七年级 · 度量几何学
(2021 春・石圩县期末) 如图, 直线 $A B / / C D / / E F$, 点 $O$ 在直线 $E F$ 上, 下列结论正确的是（）

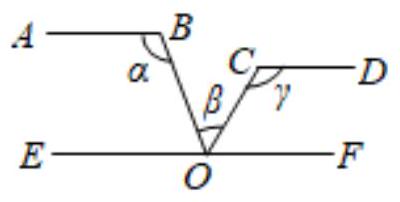
A. $\angle \alpha+\angle \beta-\angle \gamma=90^{\circ}$
B. $\angle \alpha+\angle \gamma-\angle \beta=180^{\circ}$
C. $\angle \gamma+\angle \beta-\angle \alpha=180^{\circ}$
D. $\angle \alpha+\angle \beta+\angle \gamma=180^{\circ}$
答案: B
解析: 根据平行线的性质得出 $\angle \alpha=\angle B O F, \angle \gamma+\angle C O F=180^{\circ}$, 进而利用角的关系解答即可.

【答案】解: $\because A B / / E F, \therefore \angle \alpha=\angle B O F$,

$\because C D / / E F, \therefore \angle \gamma+\angle C O F=180^{\circ}$,

$\because \angle B O F=\angle C O F+\angle \beta, \therefore \angle \gamma+\angle \alpha-\angle \beta=180^{\circ}$ ，故选: B.

【点睛】此题考查平行线的性质, 关键是根据两直线平行, 内错角相等和两直线平行, 同旁内角互补解答.